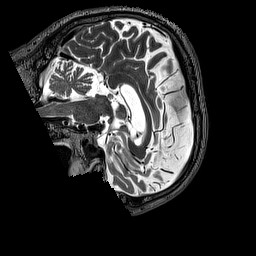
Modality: T2w
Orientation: sagittal
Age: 47
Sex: male
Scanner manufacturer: siemens
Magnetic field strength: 3 T
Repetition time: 3.2 s
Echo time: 0.567 s